Question: I am facing a rendering issue when running animation to simple 'View'. My setup has 'ViewPager' and the first 'Fragment' contains a 'WebView' and the second 'Fragment' has custom progress indicator which I animate.
Following image shows the problem, somehow there is relation with the 'WebView' although the indicator is fully in it's own 'Fragment'. My guess is that the platform uses the same GPU renderer and when having a 'WebView' there it gets broken.

Anyone had same issue/found a workaround?
Thanks.
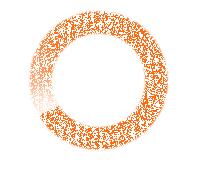
Answer: My guess was somewhat correct. I found a hack to fix this issue.
1. Extend WebView and override all constructors
2. Set layer type to software for the custom WebView
API level >= 11
'''
setLayerType(LAYER_TYPE_SOFTWARE, null);
'''
API level < 11
'''
try {
Method setLayerType = getClass().getMethod("setLayerType",
new Class[] { int.class, Paint.class });
if (setLayerType != null)
setLayerType.invoke(this, new Object[] { 1, null });
} catch (NoSuchMethodException e) {
} catch (IllegalArgumentException e) {
} catch (IllegalAccessException e) {
} catch (InvocationTargetException e) {
}
'''
This implementation dramatically affects performance of 'WebView'.